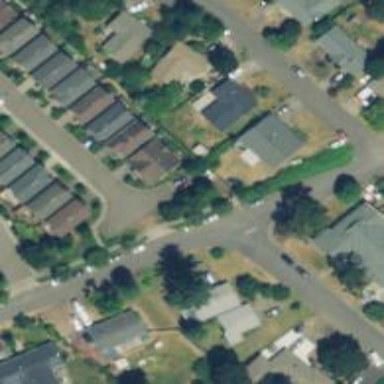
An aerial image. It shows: Residential road with sidewalk on the left side.